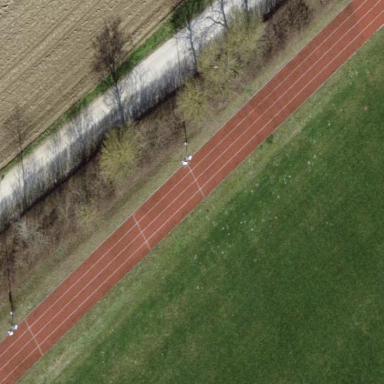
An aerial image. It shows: Athletics pitch for leisure land sports.